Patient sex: F
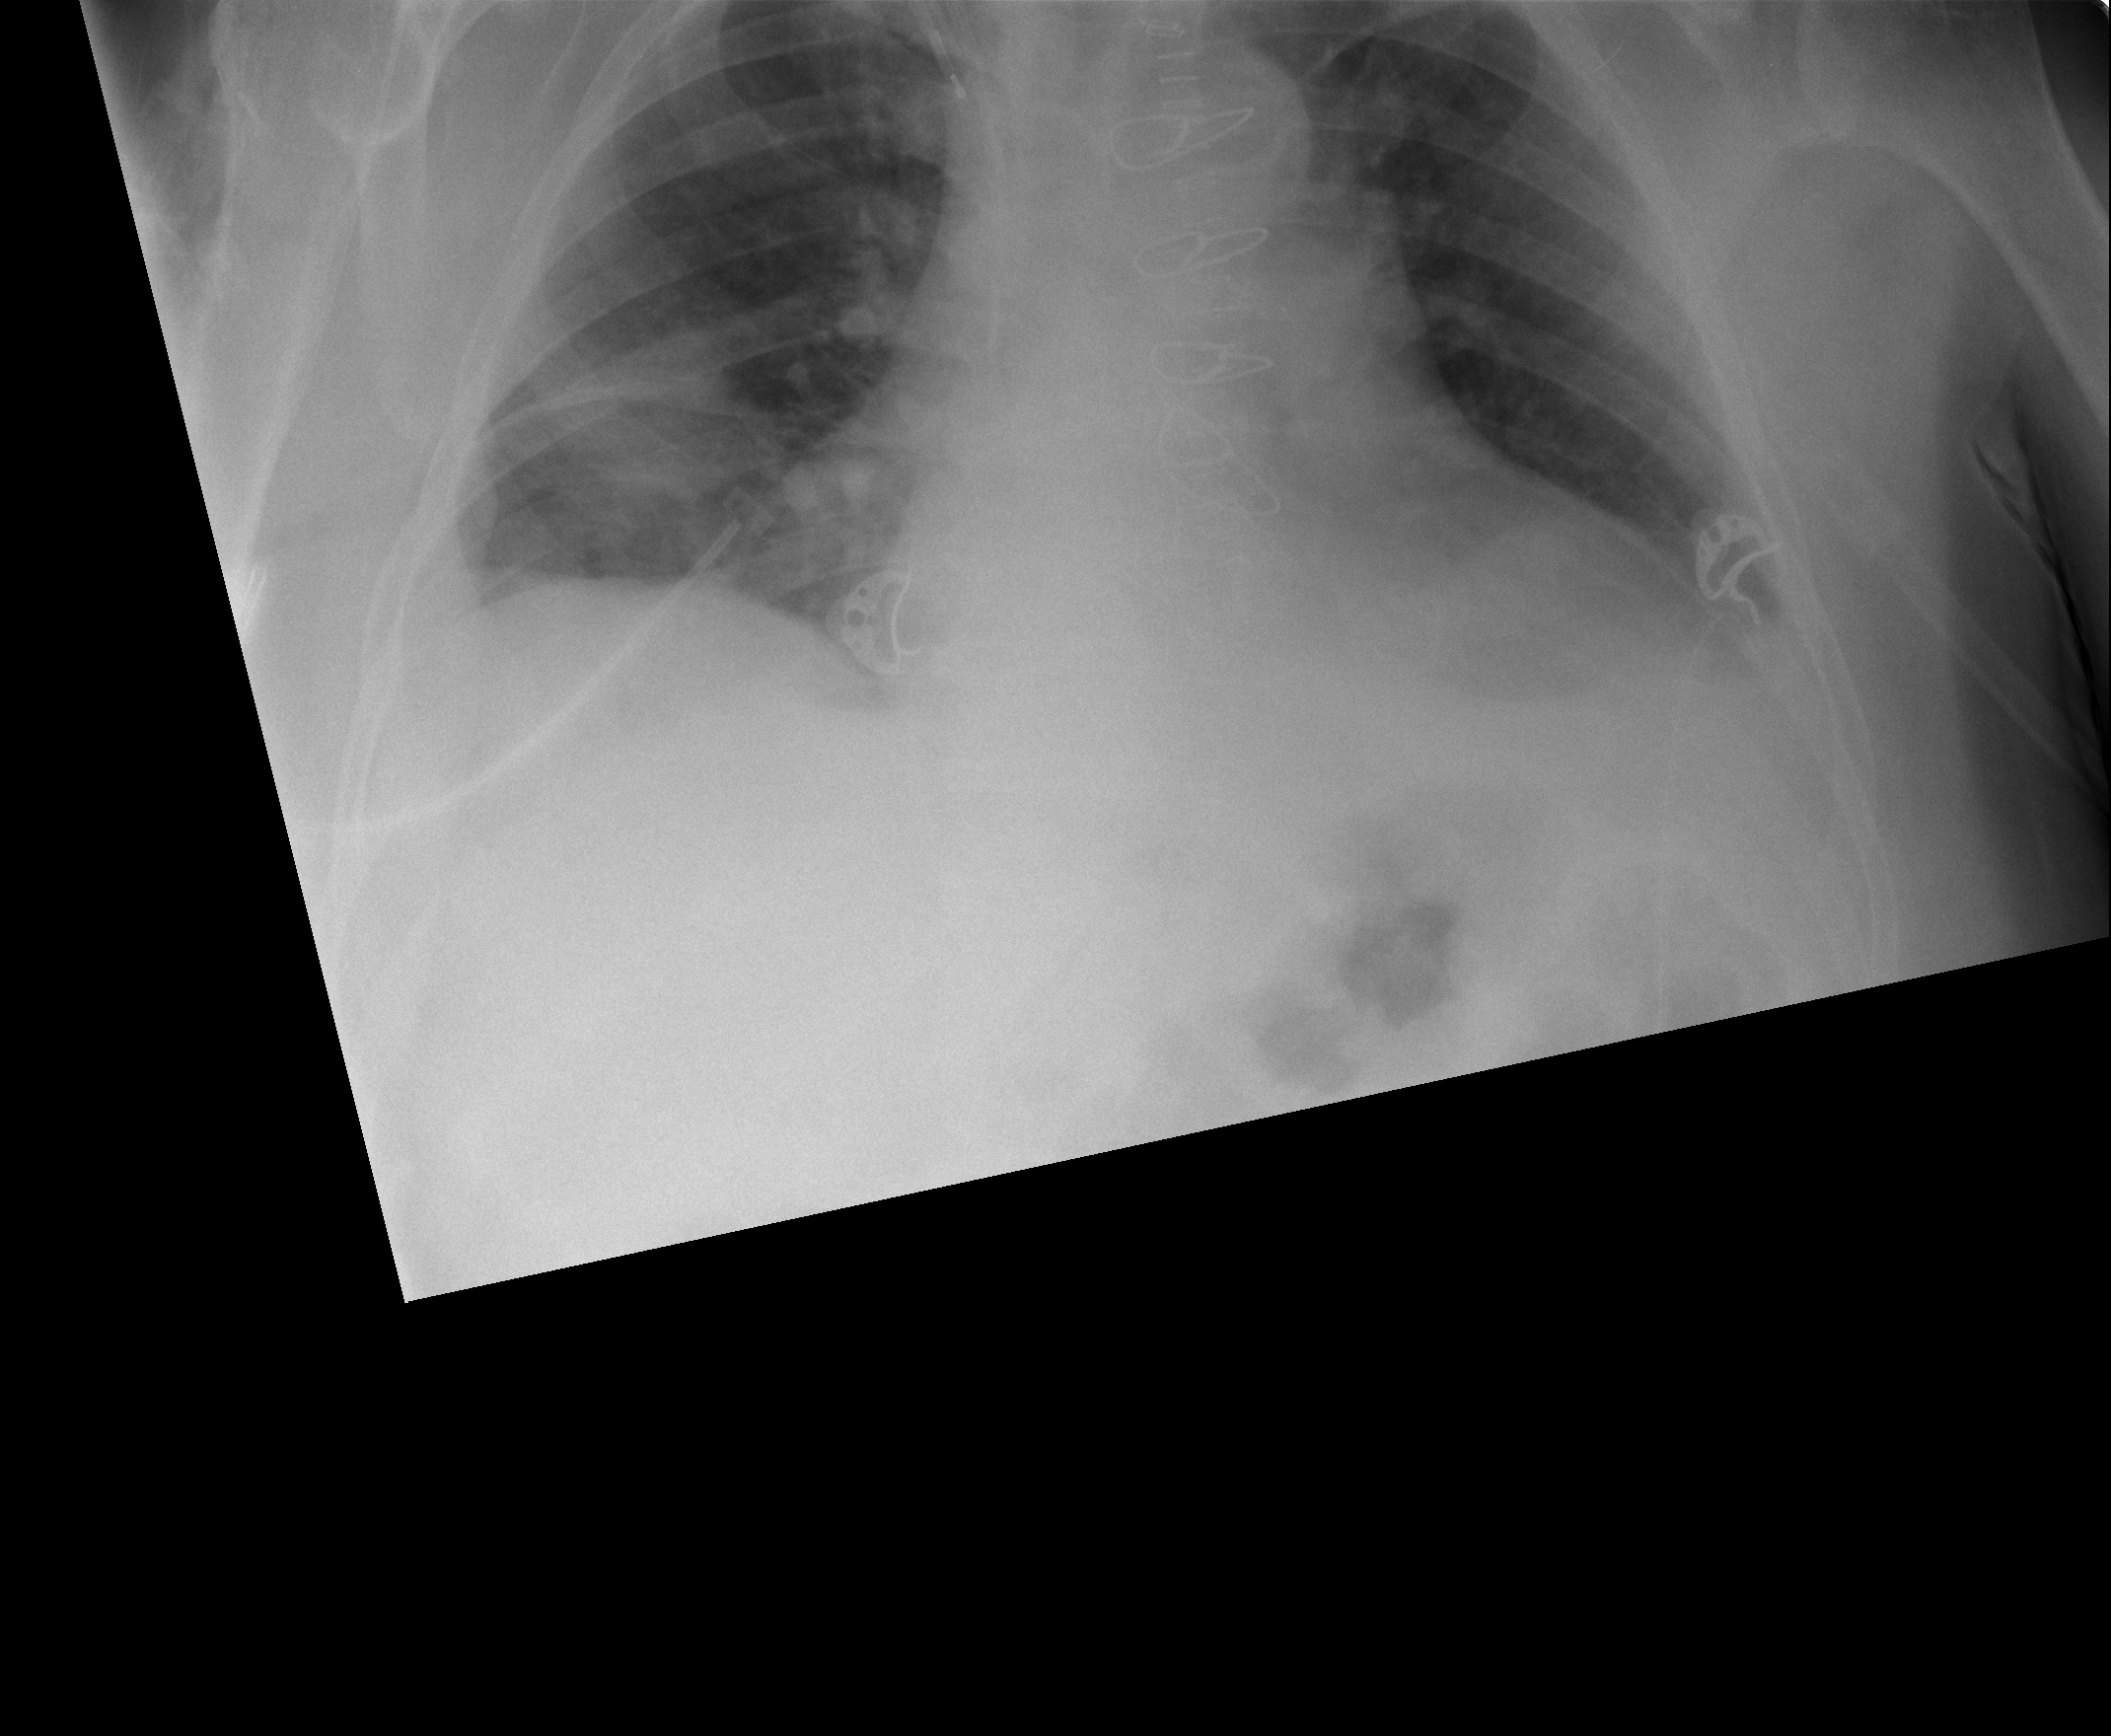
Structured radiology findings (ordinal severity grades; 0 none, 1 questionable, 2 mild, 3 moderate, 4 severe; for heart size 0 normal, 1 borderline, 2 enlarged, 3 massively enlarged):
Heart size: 0
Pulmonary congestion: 2
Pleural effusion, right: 1
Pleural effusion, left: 1
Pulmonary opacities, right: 0
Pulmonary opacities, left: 0
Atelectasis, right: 1
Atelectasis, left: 1